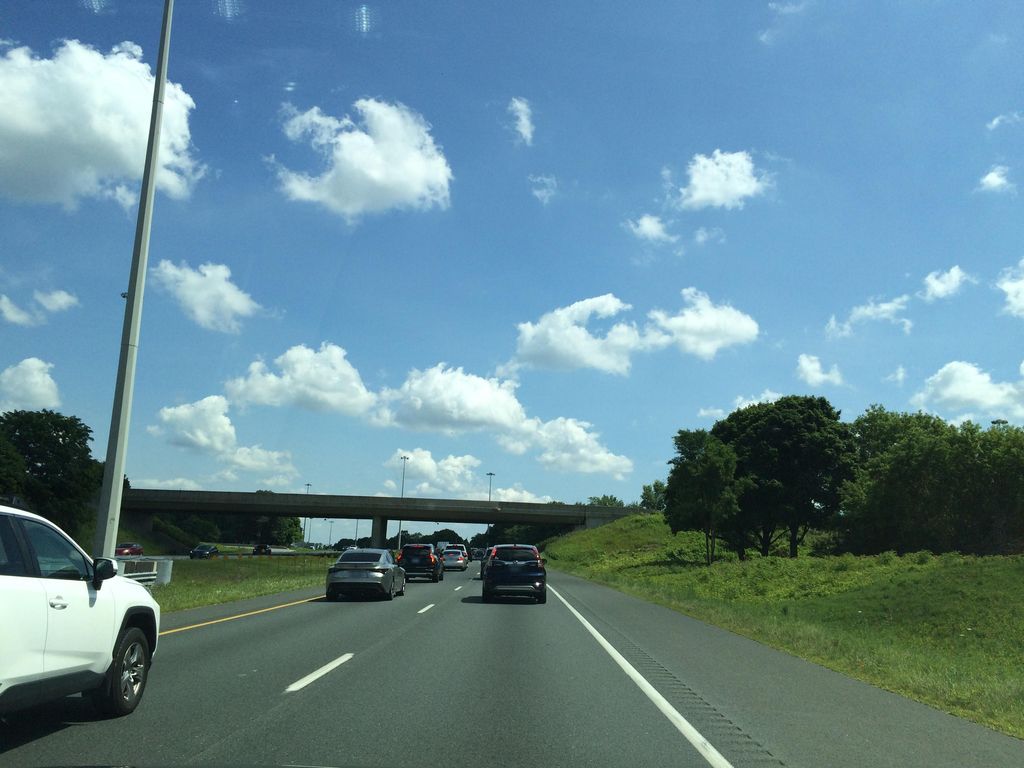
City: hamilton